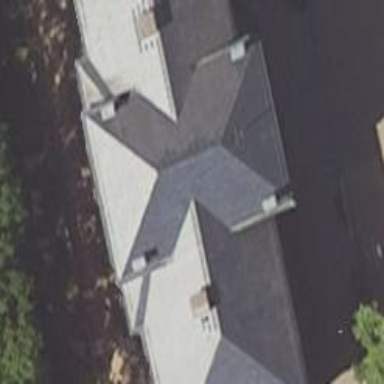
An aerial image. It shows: Part of building with hipped black roof.